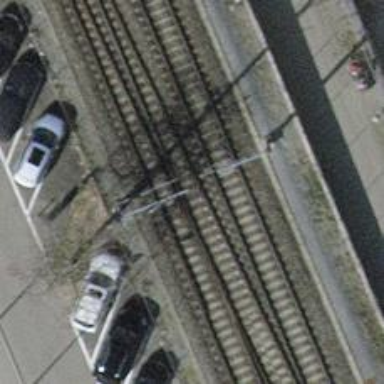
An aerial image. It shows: Railway siding with one electrified track and contact line.